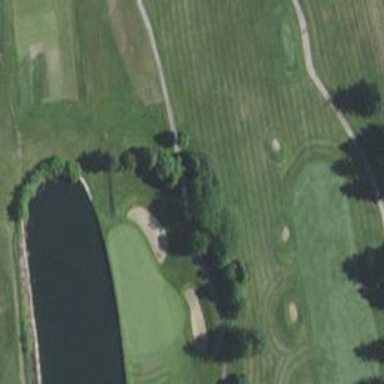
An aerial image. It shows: Rough grassy area used for golf.